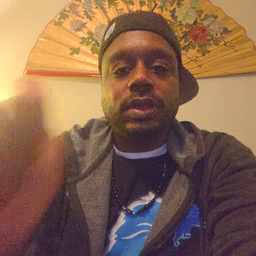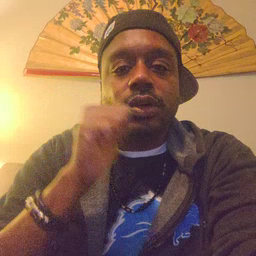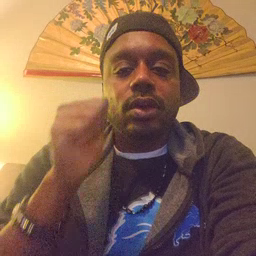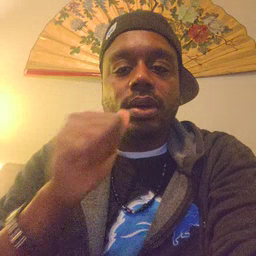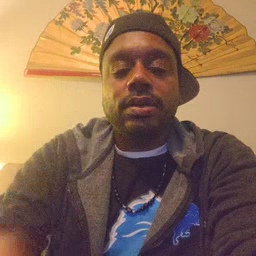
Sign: girl